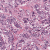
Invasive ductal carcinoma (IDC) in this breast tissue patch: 1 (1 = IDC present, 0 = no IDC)